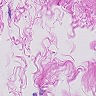
Metastatic tissue present: no